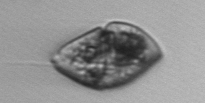
Label: Gyrodinium